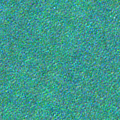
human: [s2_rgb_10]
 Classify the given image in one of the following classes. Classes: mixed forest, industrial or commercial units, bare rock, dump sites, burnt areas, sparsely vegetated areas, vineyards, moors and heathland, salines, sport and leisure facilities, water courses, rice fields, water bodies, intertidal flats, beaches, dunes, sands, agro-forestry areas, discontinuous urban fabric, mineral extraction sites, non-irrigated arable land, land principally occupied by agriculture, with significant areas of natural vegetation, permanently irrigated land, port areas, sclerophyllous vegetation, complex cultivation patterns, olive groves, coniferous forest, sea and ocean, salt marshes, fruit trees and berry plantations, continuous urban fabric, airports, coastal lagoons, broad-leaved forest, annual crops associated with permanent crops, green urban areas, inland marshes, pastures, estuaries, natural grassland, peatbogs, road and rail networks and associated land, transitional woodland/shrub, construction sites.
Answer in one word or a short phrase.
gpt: sea and ocean